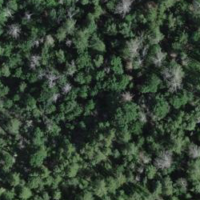
EUNIS habitat code: 43
Species observed at this site:
Milvus milvus
Primula veris